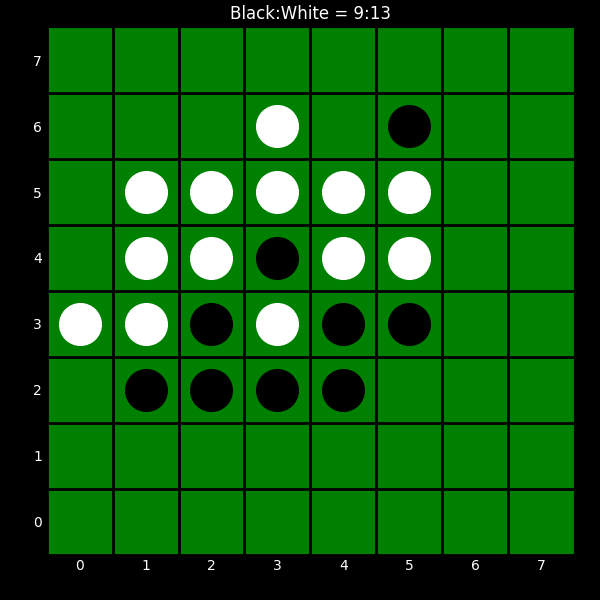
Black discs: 9
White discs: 13